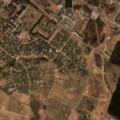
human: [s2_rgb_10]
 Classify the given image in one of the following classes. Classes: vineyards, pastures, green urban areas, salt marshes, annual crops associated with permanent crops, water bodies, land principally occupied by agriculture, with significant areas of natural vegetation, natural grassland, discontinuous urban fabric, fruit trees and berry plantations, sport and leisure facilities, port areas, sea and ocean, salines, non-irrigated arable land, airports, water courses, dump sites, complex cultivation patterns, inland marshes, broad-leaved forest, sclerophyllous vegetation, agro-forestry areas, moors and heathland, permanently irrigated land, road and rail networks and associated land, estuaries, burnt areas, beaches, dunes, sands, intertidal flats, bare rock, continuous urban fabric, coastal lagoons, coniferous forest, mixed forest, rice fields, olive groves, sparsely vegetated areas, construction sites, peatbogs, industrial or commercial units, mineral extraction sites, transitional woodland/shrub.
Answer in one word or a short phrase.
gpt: discontinuous urban fabric, complex cultivation patterns, coniferous forest